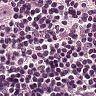
Metastatic tissue present: yes